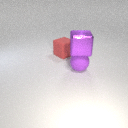
large purple rubber sphere below large purple metal cube